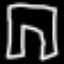
Label: pants